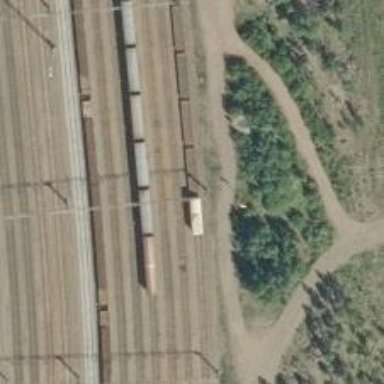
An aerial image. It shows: Railway yard in service.